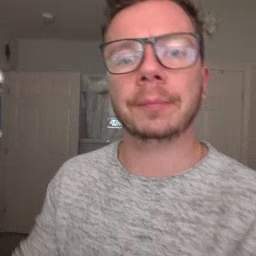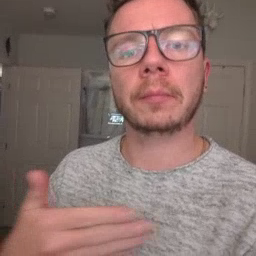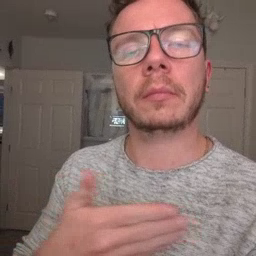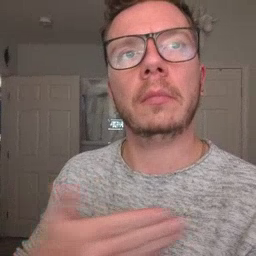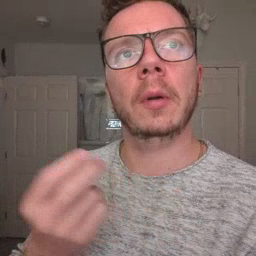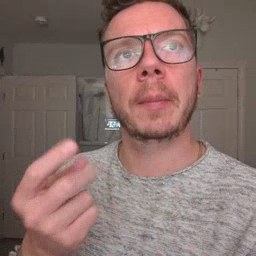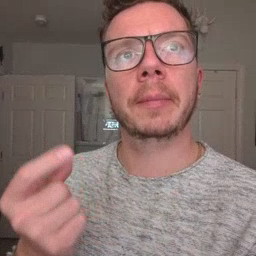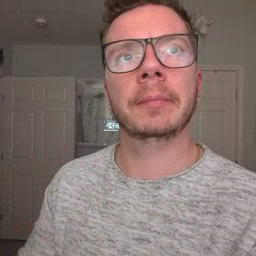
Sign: puppy